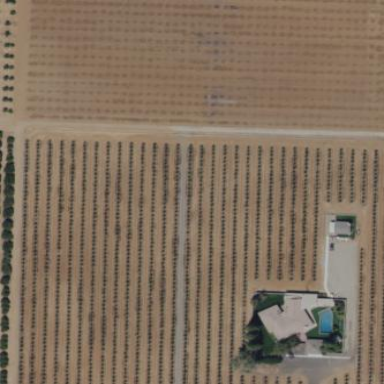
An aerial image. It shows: Orange orchard with rows of vibrant orange trees.